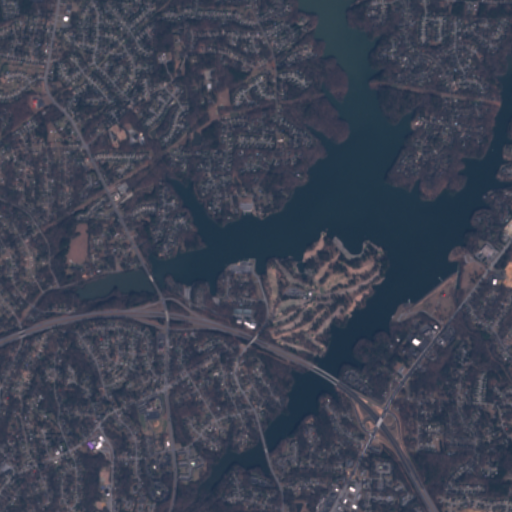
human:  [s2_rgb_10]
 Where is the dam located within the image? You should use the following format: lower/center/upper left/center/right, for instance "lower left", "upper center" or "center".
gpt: The dam is located in the center right of the image.
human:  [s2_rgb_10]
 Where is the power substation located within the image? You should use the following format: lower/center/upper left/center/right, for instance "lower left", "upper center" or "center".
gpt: The power substation is located in the center left of the image.
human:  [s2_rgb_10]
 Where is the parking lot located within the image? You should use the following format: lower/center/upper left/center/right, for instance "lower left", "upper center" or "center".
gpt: There is no parking lot in the image.